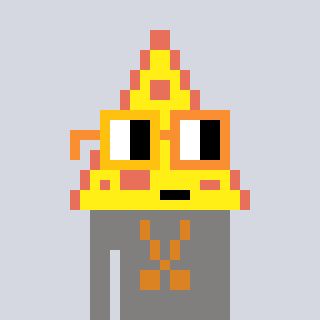
a pixel art character with square yellow and orange glasses, a pizza-shaped head and a bluegrey-colored body on a cool background